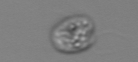
Label: Amoeba